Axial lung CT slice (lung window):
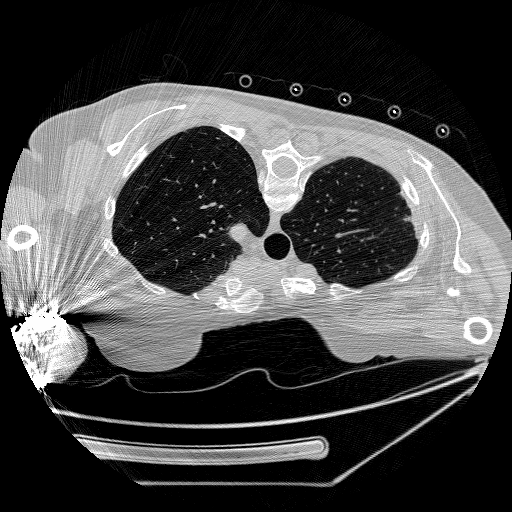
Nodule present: no